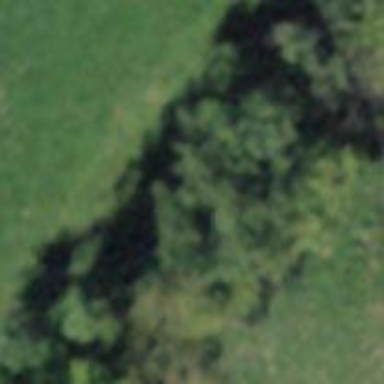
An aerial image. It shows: Row of trees in natural setting.